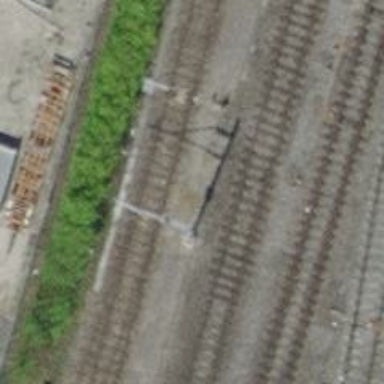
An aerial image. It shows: Railway switch.